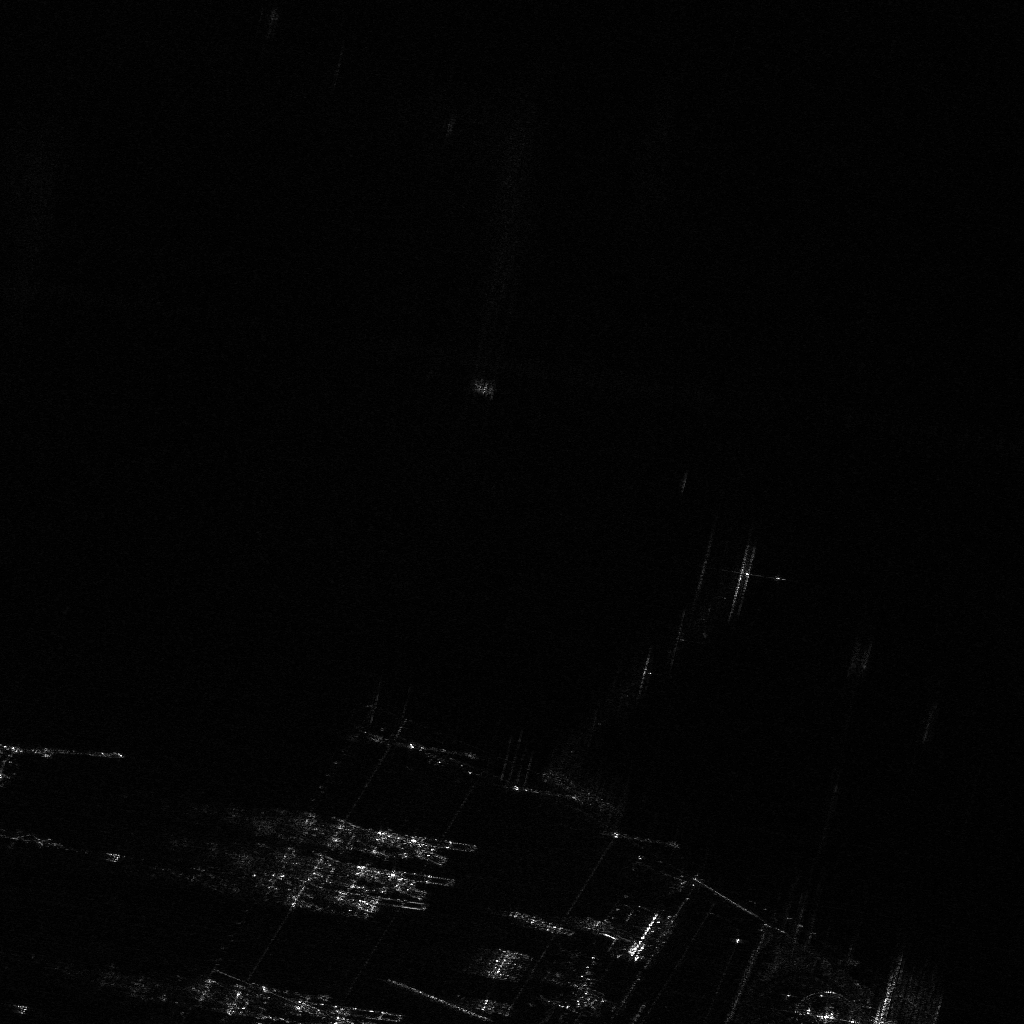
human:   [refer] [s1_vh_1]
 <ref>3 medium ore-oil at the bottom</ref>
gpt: <box>[[28, 79, 41, 83, 15], [27, 82, 40, 85, 15], [25, 85, 38, 89, 15]]</box>